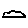
Label: cloud